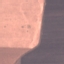
Land use / land cover: AnnualCrop